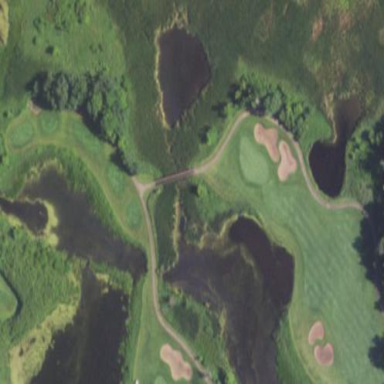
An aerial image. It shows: Water hazard in golf course. The hazard is natural water feature.